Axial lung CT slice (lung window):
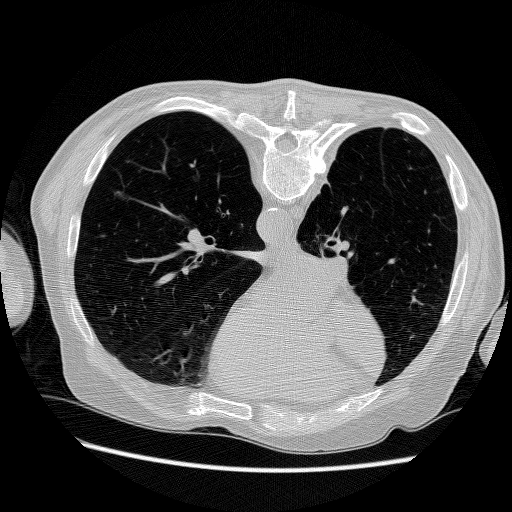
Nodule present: no